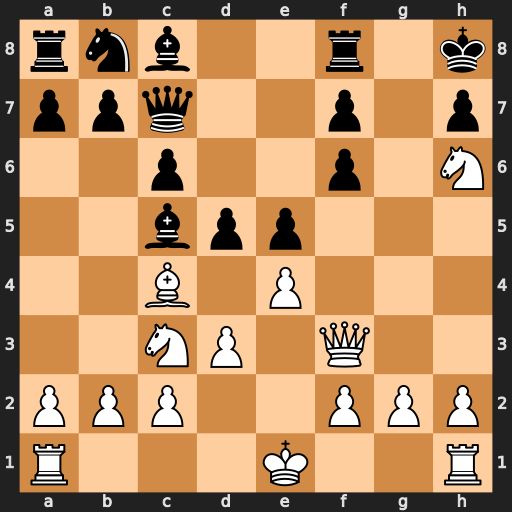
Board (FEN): rnb2r1k/ppq2p1p/2p2p1N/2bpp3/2B1P3/2NP1Q2/PPP2PPP/R3K2R
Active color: w
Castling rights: KQ
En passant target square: -
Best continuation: Qxf6#